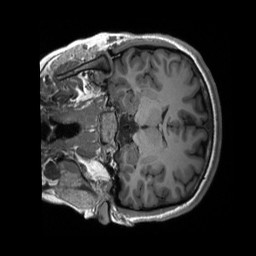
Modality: T1w
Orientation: coronal
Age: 19
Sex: female
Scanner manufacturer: siemens
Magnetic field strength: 3 T
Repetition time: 2.3 s
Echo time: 0.00232 s